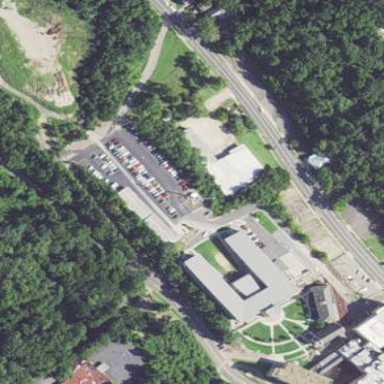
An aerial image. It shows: University.